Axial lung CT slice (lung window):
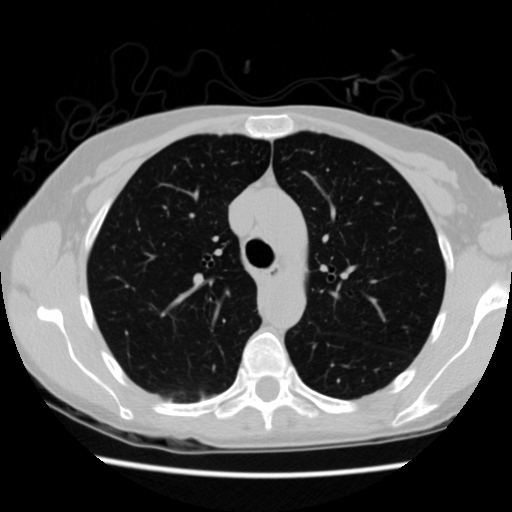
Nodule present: no